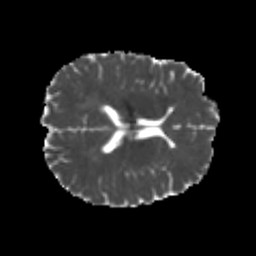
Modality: MD
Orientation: axial
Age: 24
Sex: male
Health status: healthy
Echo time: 0.074 s